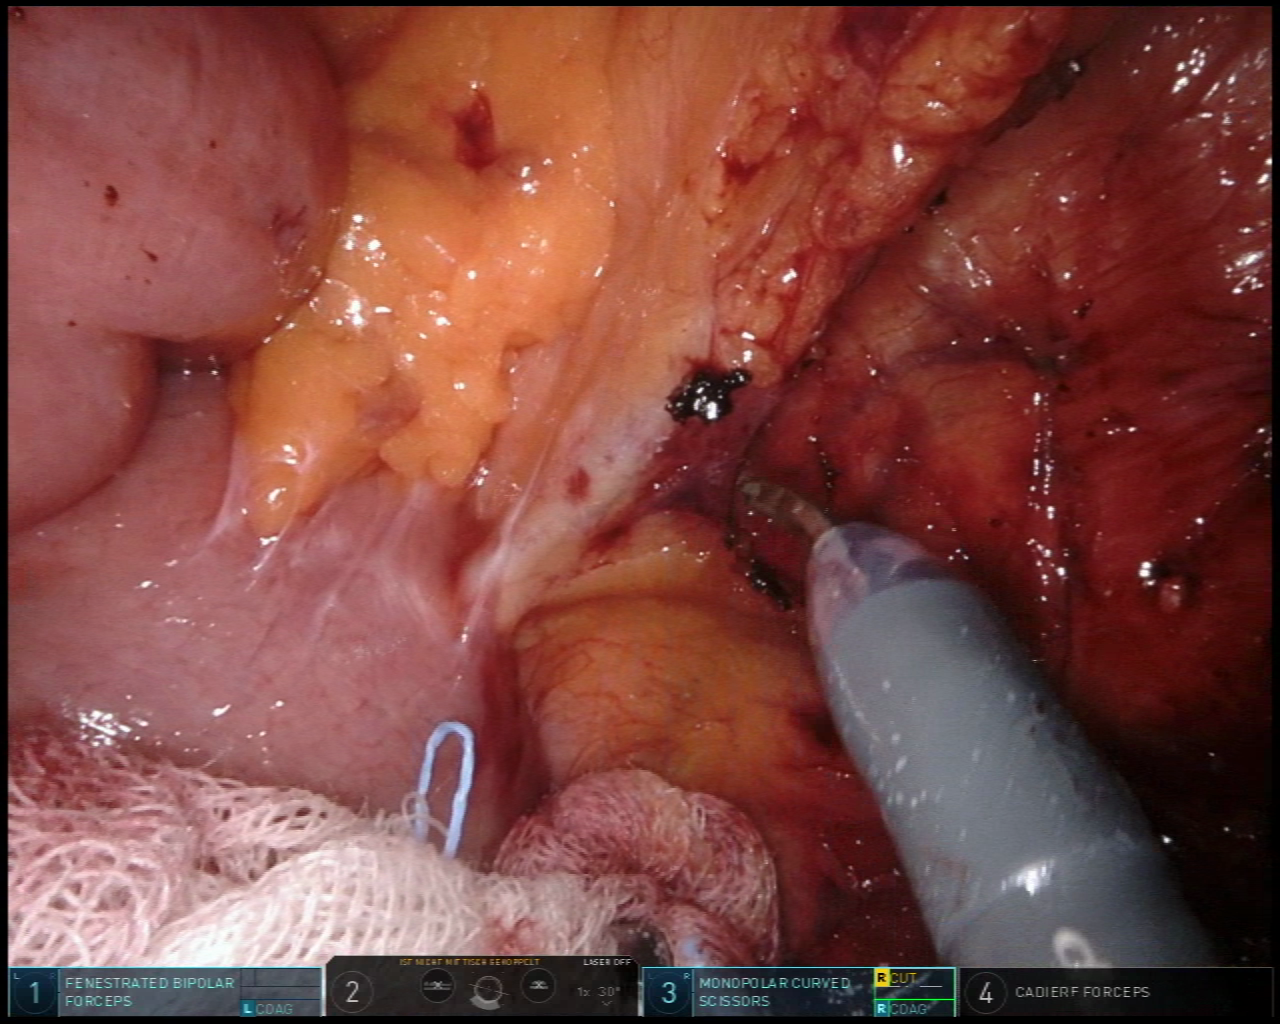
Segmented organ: intestinal_veins
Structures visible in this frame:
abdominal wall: no
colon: no
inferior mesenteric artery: no
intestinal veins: yes
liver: no
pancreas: no
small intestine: yes
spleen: no
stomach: no
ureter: no
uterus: no
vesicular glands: no